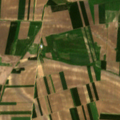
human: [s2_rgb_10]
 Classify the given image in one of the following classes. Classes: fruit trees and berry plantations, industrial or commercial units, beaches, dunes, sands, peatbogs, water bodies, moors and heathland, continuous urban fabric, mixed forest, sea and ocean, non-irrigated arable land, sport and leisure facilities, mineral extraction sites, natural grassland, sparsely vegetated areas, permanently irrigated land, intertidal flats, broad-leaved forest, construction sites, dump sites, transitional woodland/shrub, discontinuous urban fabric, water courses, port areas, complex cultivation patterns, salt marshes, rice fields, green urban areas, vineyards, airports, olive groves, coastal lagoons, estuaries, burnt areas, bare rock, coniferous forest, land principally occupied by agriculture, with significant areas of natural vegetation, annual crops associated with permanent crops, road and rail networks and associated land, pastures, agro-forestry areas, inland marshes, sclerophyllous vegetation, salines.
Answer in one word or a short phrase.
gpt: non-irrigated arable land, pastures